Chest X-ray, PA view. Patient: 44 years old, sex M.
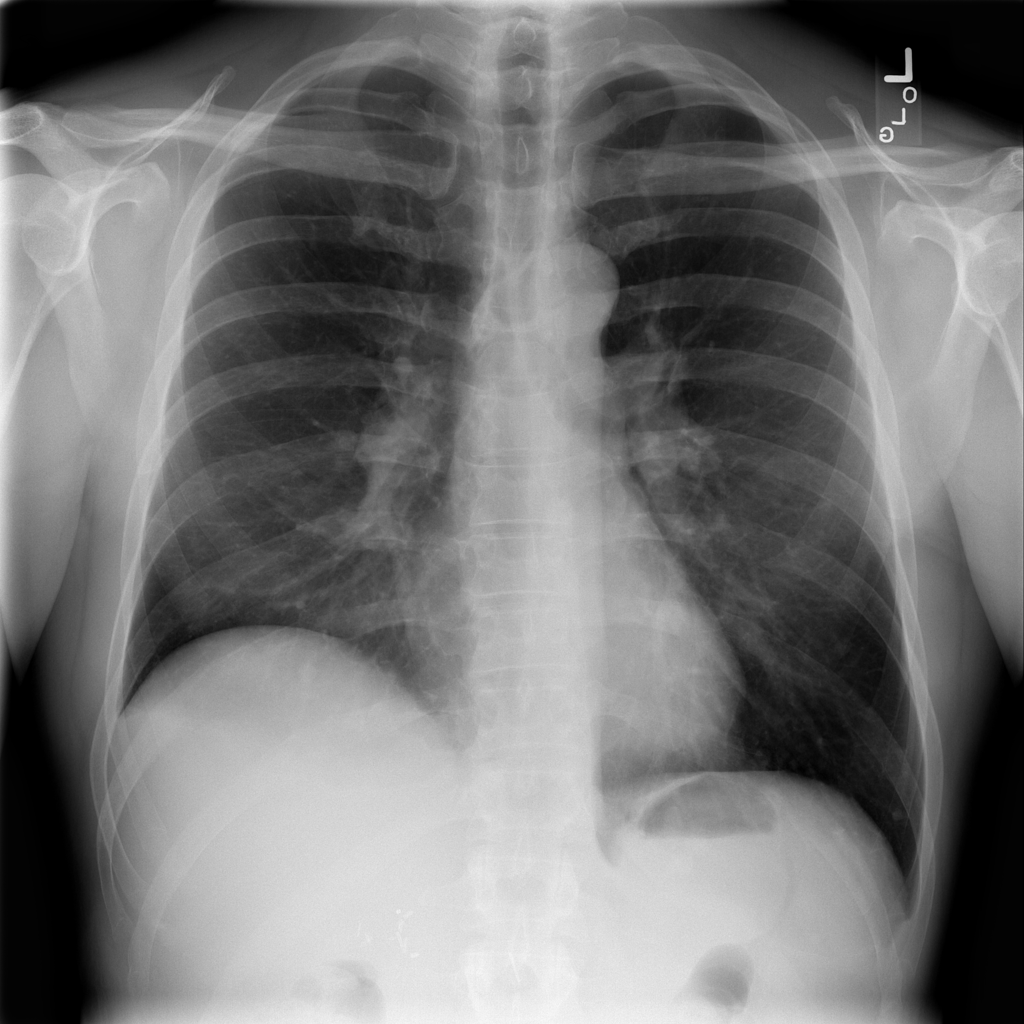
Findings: No Finding